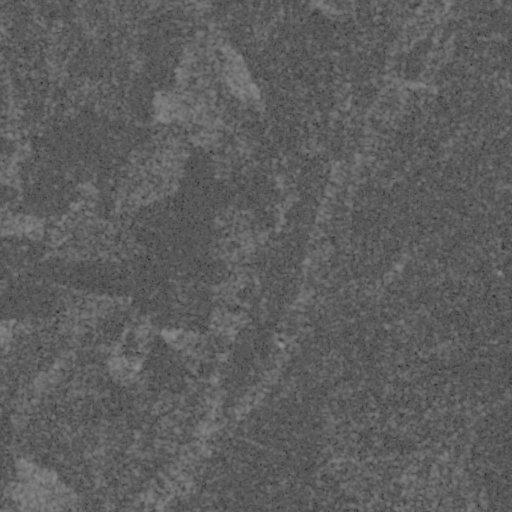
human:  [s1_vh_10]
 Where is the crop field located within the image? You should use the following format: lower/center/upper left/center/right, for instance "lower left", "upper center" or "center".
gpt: The crop field is located in the lower left of the image.
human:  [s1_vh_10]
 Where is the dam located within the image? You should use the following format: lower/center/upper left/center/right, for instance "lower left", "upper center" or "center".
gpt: The dam is located in the upper right of the image.
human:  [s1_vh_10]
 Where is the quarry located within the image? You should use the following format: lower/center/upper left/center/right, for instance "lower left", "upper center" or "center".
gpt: There is no quarry in the image.

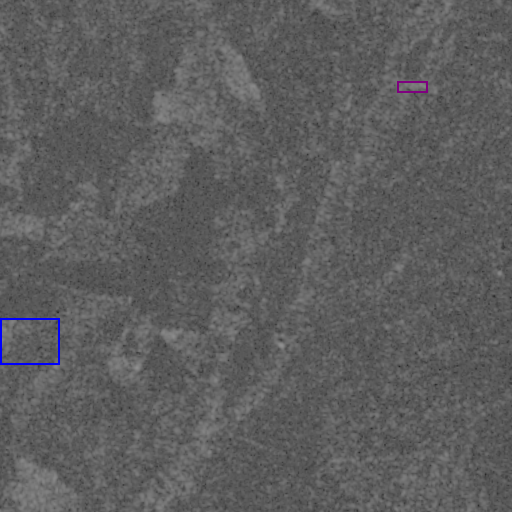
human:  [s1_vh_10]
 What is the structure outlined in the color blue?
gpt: The structure outlined in blue is a crop field.
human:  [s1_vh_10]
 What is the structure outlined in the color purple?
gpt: The structure outlined in purple is a dam.
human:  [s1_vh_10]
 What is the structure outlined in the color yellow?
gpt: There is no yellow outline.